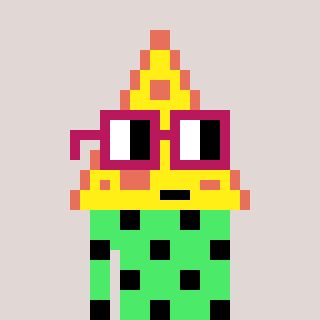
a pixel art character with square dark red glasses, a pizza-shaped head and a teal-colored body on a warm background